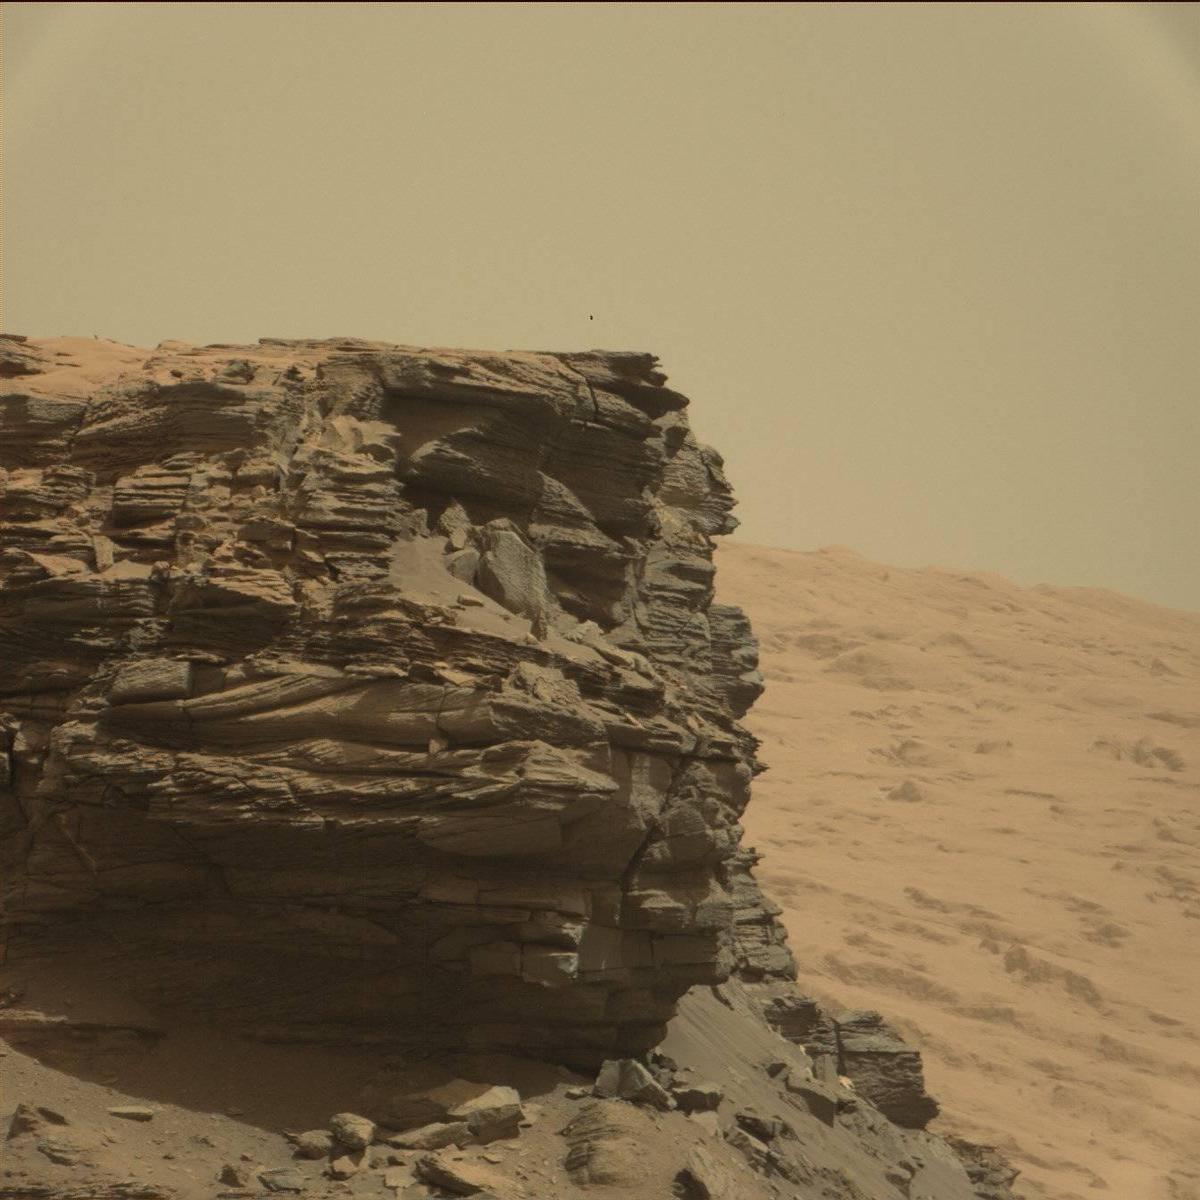
Terrain classes present: Bedrock, Ridge, Sand / Soil, Sky